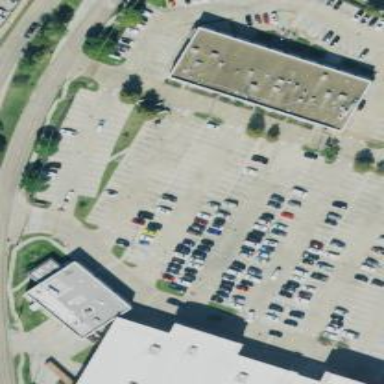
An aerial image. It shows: Parking space.